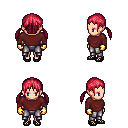
a pixel art fantasy rpg character, female body template, human, light skin, maroon long-sleeve shirt, metal pants, ruby red twin-tailed hairstyle, gold gloves, ghillies, four views (front, back, left, right), 2x2 character sprite sheet, small pixel art, hard edges, no anti-aliasing